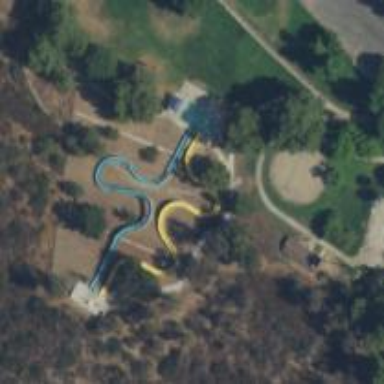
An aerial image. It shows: Water slide attraction.